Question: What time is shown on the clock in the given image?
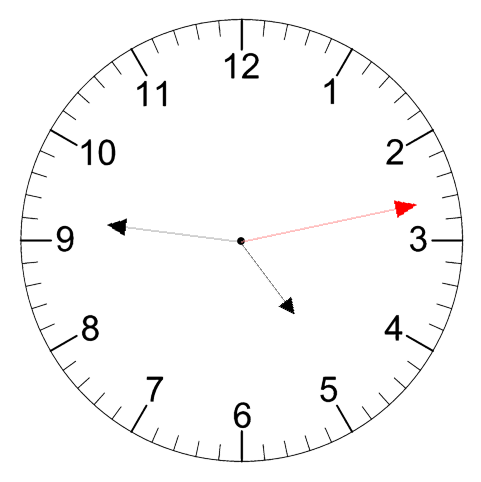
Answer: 04:46:13